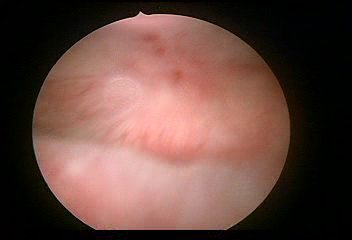
Modality: WLC
Class: Normal mucosa
Bladder cancer association: No